Question: I have CDialg and CEdit Control on dialog. So, to paint CEdit control without sub-classing CEdit Class, I used 'CDialog::OnCtlColor' like this.
'''
if( nCtlColor == CTLCOLOR_EDIT )
{
pDC->SetBkColor(RGB(200, 255, 200));
}
'''
But as you can see, that it omits some margin area of edit control.
How can I paint it whole window Rect of CEdit?

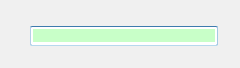
Answer: You also need to return a brush with the correct colour, so create a brush in the dialog constructor
'''
#define EDITCOLOR RGB(200, 255, 200)
m_brEdit.CreateSolidBrush(EDITCOLOR);
'''
and in the 'OnCtlColor()' function,
'''
HBRUSH hbr = CDialog::OnCtlColor(pDC, pWnd, nCtlColor);
if (nCtlColor == CTLCOLOR_EDIT)
{ pDC->SetBkColor(EDITCOLOR);
hbr = m_brEdit;
}
return hbr;
'''